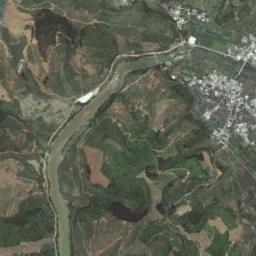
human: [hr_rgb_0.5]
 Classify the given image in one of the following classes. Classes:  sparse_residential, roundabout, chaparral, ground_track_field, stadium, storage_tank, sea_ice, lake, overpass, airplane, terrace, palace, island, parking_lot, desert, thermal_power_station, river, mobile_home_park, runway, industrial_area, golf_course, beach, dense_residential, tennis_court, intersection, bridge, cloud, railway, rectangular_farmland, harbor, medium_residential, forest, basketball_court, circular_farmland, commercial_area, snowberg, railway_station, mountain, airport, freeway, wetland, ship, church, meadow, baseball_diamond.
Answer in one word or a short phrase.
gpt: river